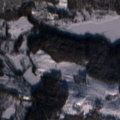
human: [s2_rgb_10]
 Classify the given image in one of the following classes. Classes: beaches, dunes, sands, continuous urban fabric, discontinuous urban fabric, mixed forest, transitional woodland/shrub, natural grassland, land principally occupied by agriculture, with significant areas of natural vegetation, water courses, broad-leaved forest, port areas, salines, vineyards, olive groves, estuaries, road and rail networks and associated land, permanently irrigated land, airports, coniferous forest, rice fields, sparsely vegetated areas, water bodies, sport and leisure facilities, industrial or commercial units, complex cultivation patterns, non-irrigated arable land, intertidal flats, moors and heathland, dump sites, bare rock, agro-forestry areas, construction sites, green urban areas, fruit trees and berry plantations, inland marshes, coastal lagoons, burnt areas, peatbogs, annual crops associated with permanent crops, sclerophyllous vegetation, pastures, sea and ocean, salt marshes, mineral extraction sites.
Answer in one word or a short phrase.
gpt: coniferous forest, mixed forest, transitional woodland/shrub